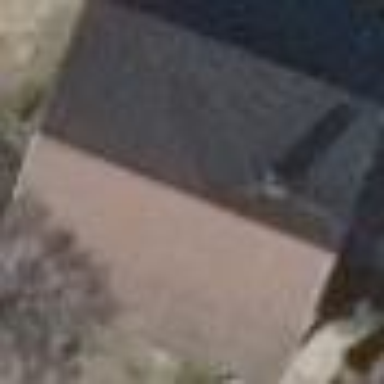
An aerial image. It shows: Gabled house with the roof oriented along the building.